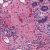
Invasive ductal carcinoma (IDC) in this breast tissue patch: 0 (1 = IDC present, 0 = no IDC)